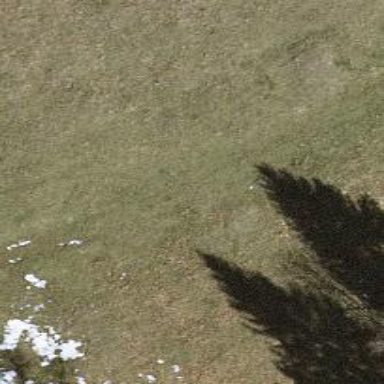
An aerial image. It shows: Grassy path.